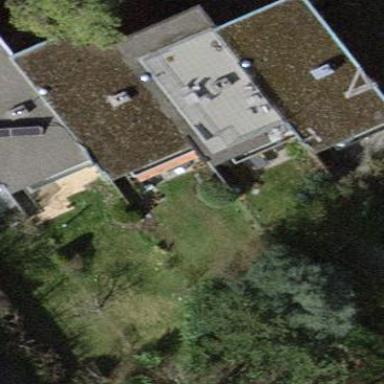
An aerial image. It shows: Flat roofed building.